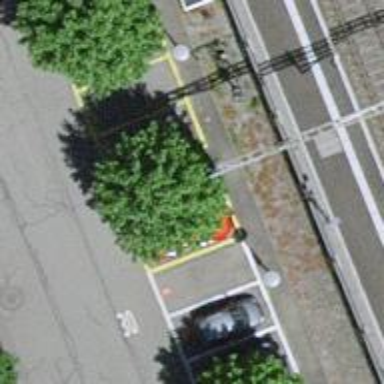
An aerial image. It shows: Car sharing facility.